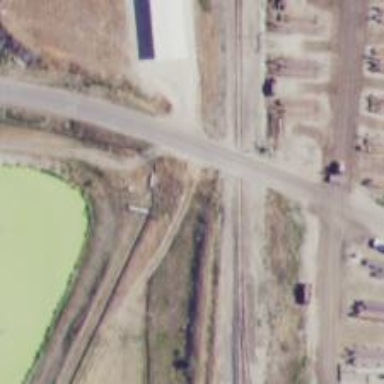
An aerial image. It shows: Level crossing along the railway.